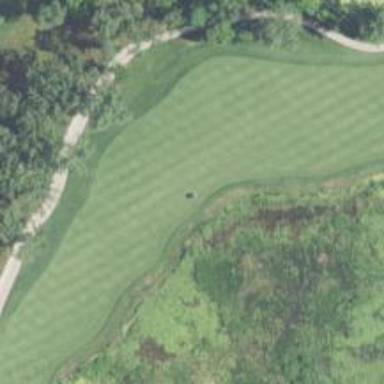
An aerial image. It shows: View of golf hole.